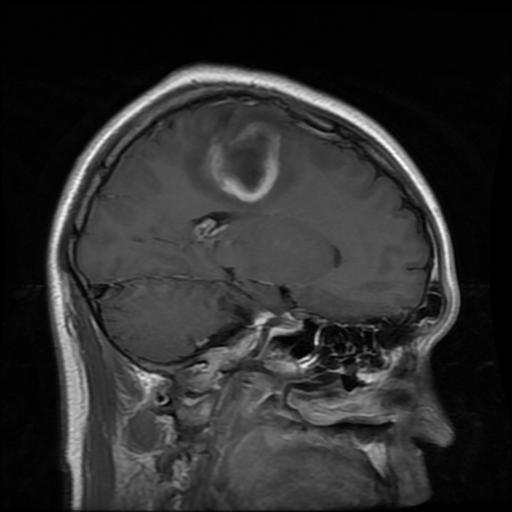
Label: glioma